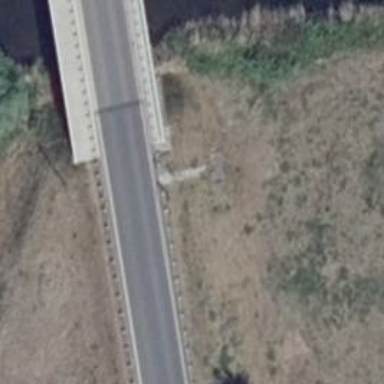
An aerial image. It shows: Asphalt road on secondary bridge.